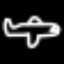
Label: airplane